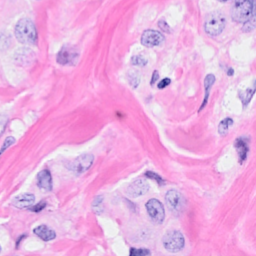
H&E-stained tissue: Breast